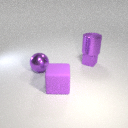
small purple metal cube to the right of large purple metal sphere